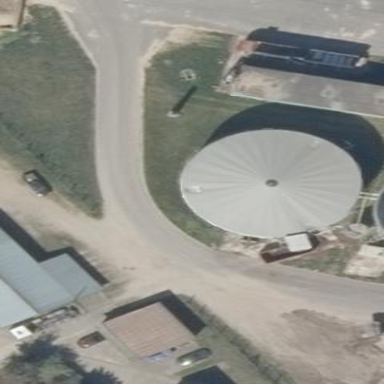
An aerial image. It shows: Storage tank building.